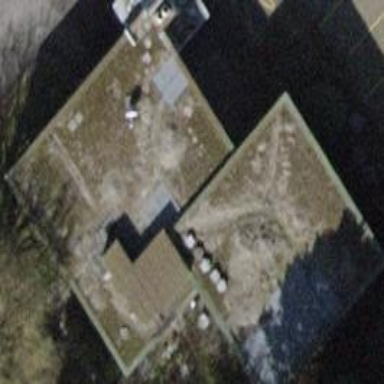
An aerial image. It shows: Building with tile roof.